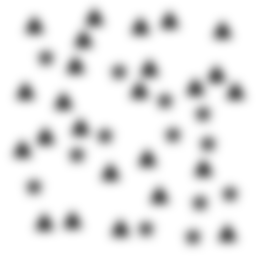
Squares: 0
Triangles: 25
Stars: 13
Total shapes: 38